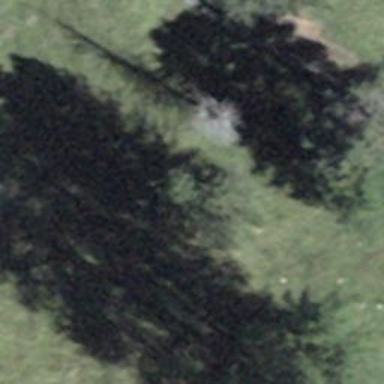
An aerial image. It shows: Needle-leaved tree in nature.